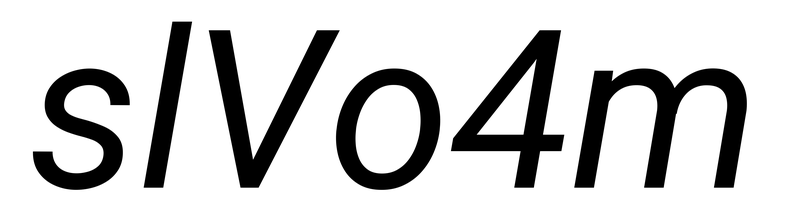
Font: Roboto-Italic_Italic